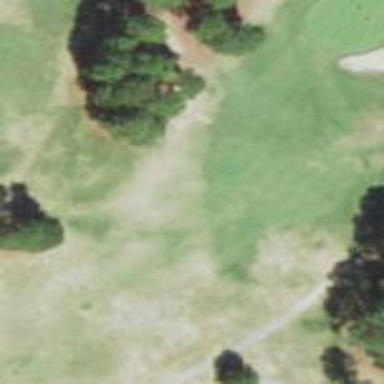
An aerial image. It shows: Golf fairway surrounded by grass.